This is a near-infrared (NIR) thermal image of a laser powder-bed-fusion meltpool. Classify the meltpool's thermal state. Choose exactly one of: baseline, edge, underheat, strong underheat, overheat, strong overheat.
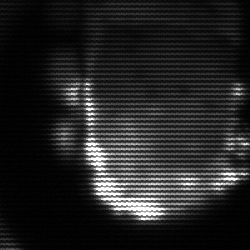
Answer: baseline